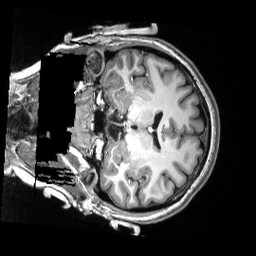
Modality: T1w
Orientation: coronal
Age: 26
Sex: female
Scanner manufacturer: siemens
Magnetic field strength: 3 T
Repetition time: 2.53 s
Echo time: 0.0033 s